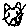
Label: cat